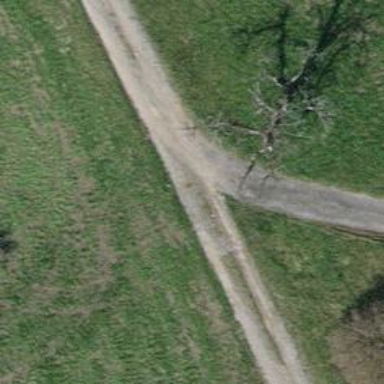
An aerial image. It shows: Track with grade 3 surface.